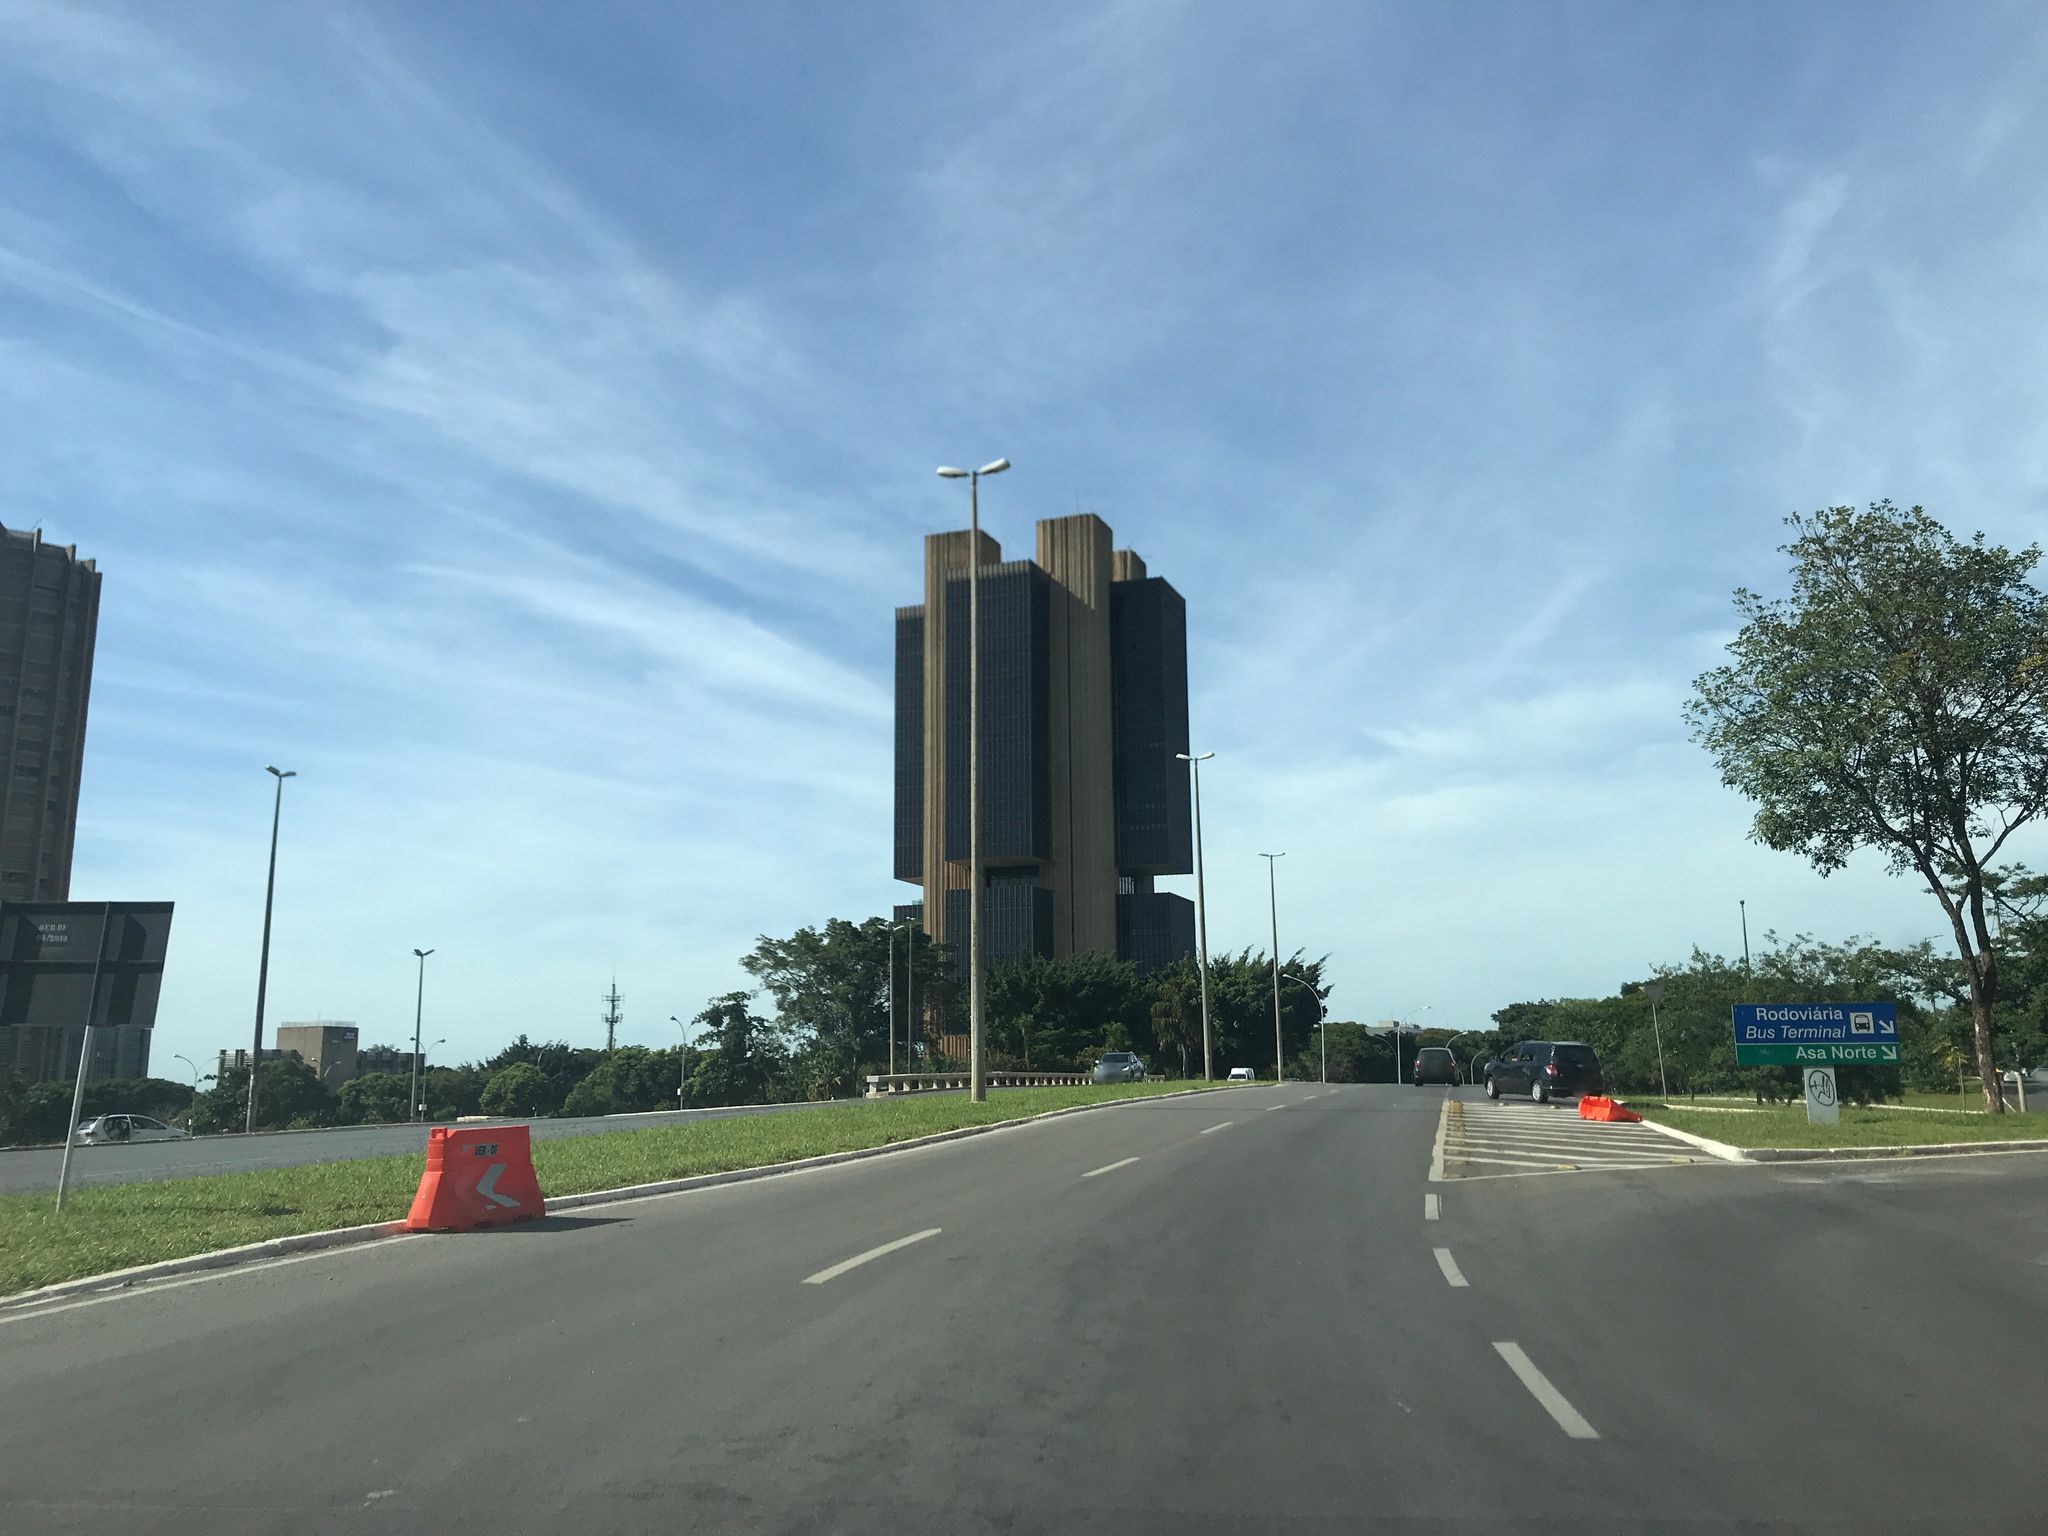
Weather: clear
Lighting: day
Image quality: good
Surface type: driving surface
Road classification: primary
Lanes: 2, 3
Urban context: urban centre
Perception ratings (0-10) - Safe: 2.31, Lively: 2.55, Beautiful: 5.47, Boring: 3.27, Depressing: 7.64, Wealthy: 3.48